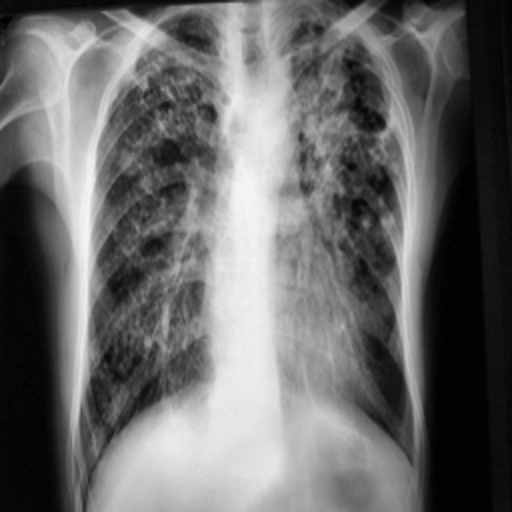
Finding: TUBERCULOSIS